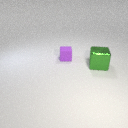
small purple rubber cube to the left of large green metal cube